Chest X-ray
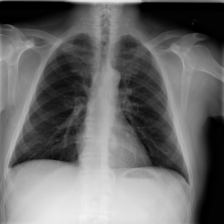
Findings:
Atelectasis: negative
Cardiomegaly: negative
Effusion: negative
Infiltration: positive
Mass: negative
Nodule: negative
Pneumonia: negative
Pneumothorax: negative
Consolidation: negative
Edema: negative
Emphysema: negative
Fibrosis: negative
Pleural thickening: negative
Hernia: negative